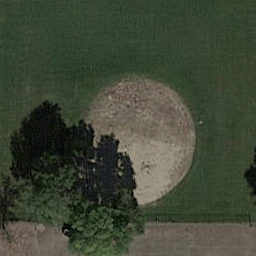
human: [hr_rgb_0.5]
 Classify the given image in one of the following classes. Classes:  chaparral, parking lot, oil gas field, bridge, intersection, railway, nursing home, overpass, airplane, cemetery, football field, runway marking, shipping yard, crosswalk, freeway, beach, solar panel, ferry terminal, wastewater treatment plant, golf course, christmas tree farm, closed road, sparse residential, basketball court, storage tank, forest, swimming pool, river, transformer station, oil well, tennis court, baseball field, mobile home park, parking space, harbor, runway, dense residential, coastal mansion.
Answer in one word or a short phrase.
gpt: baseball field